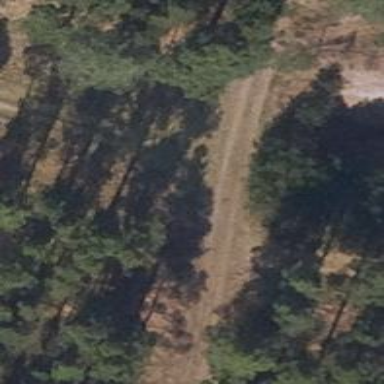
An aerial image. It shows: Track with grade 3 surface.